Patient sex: M
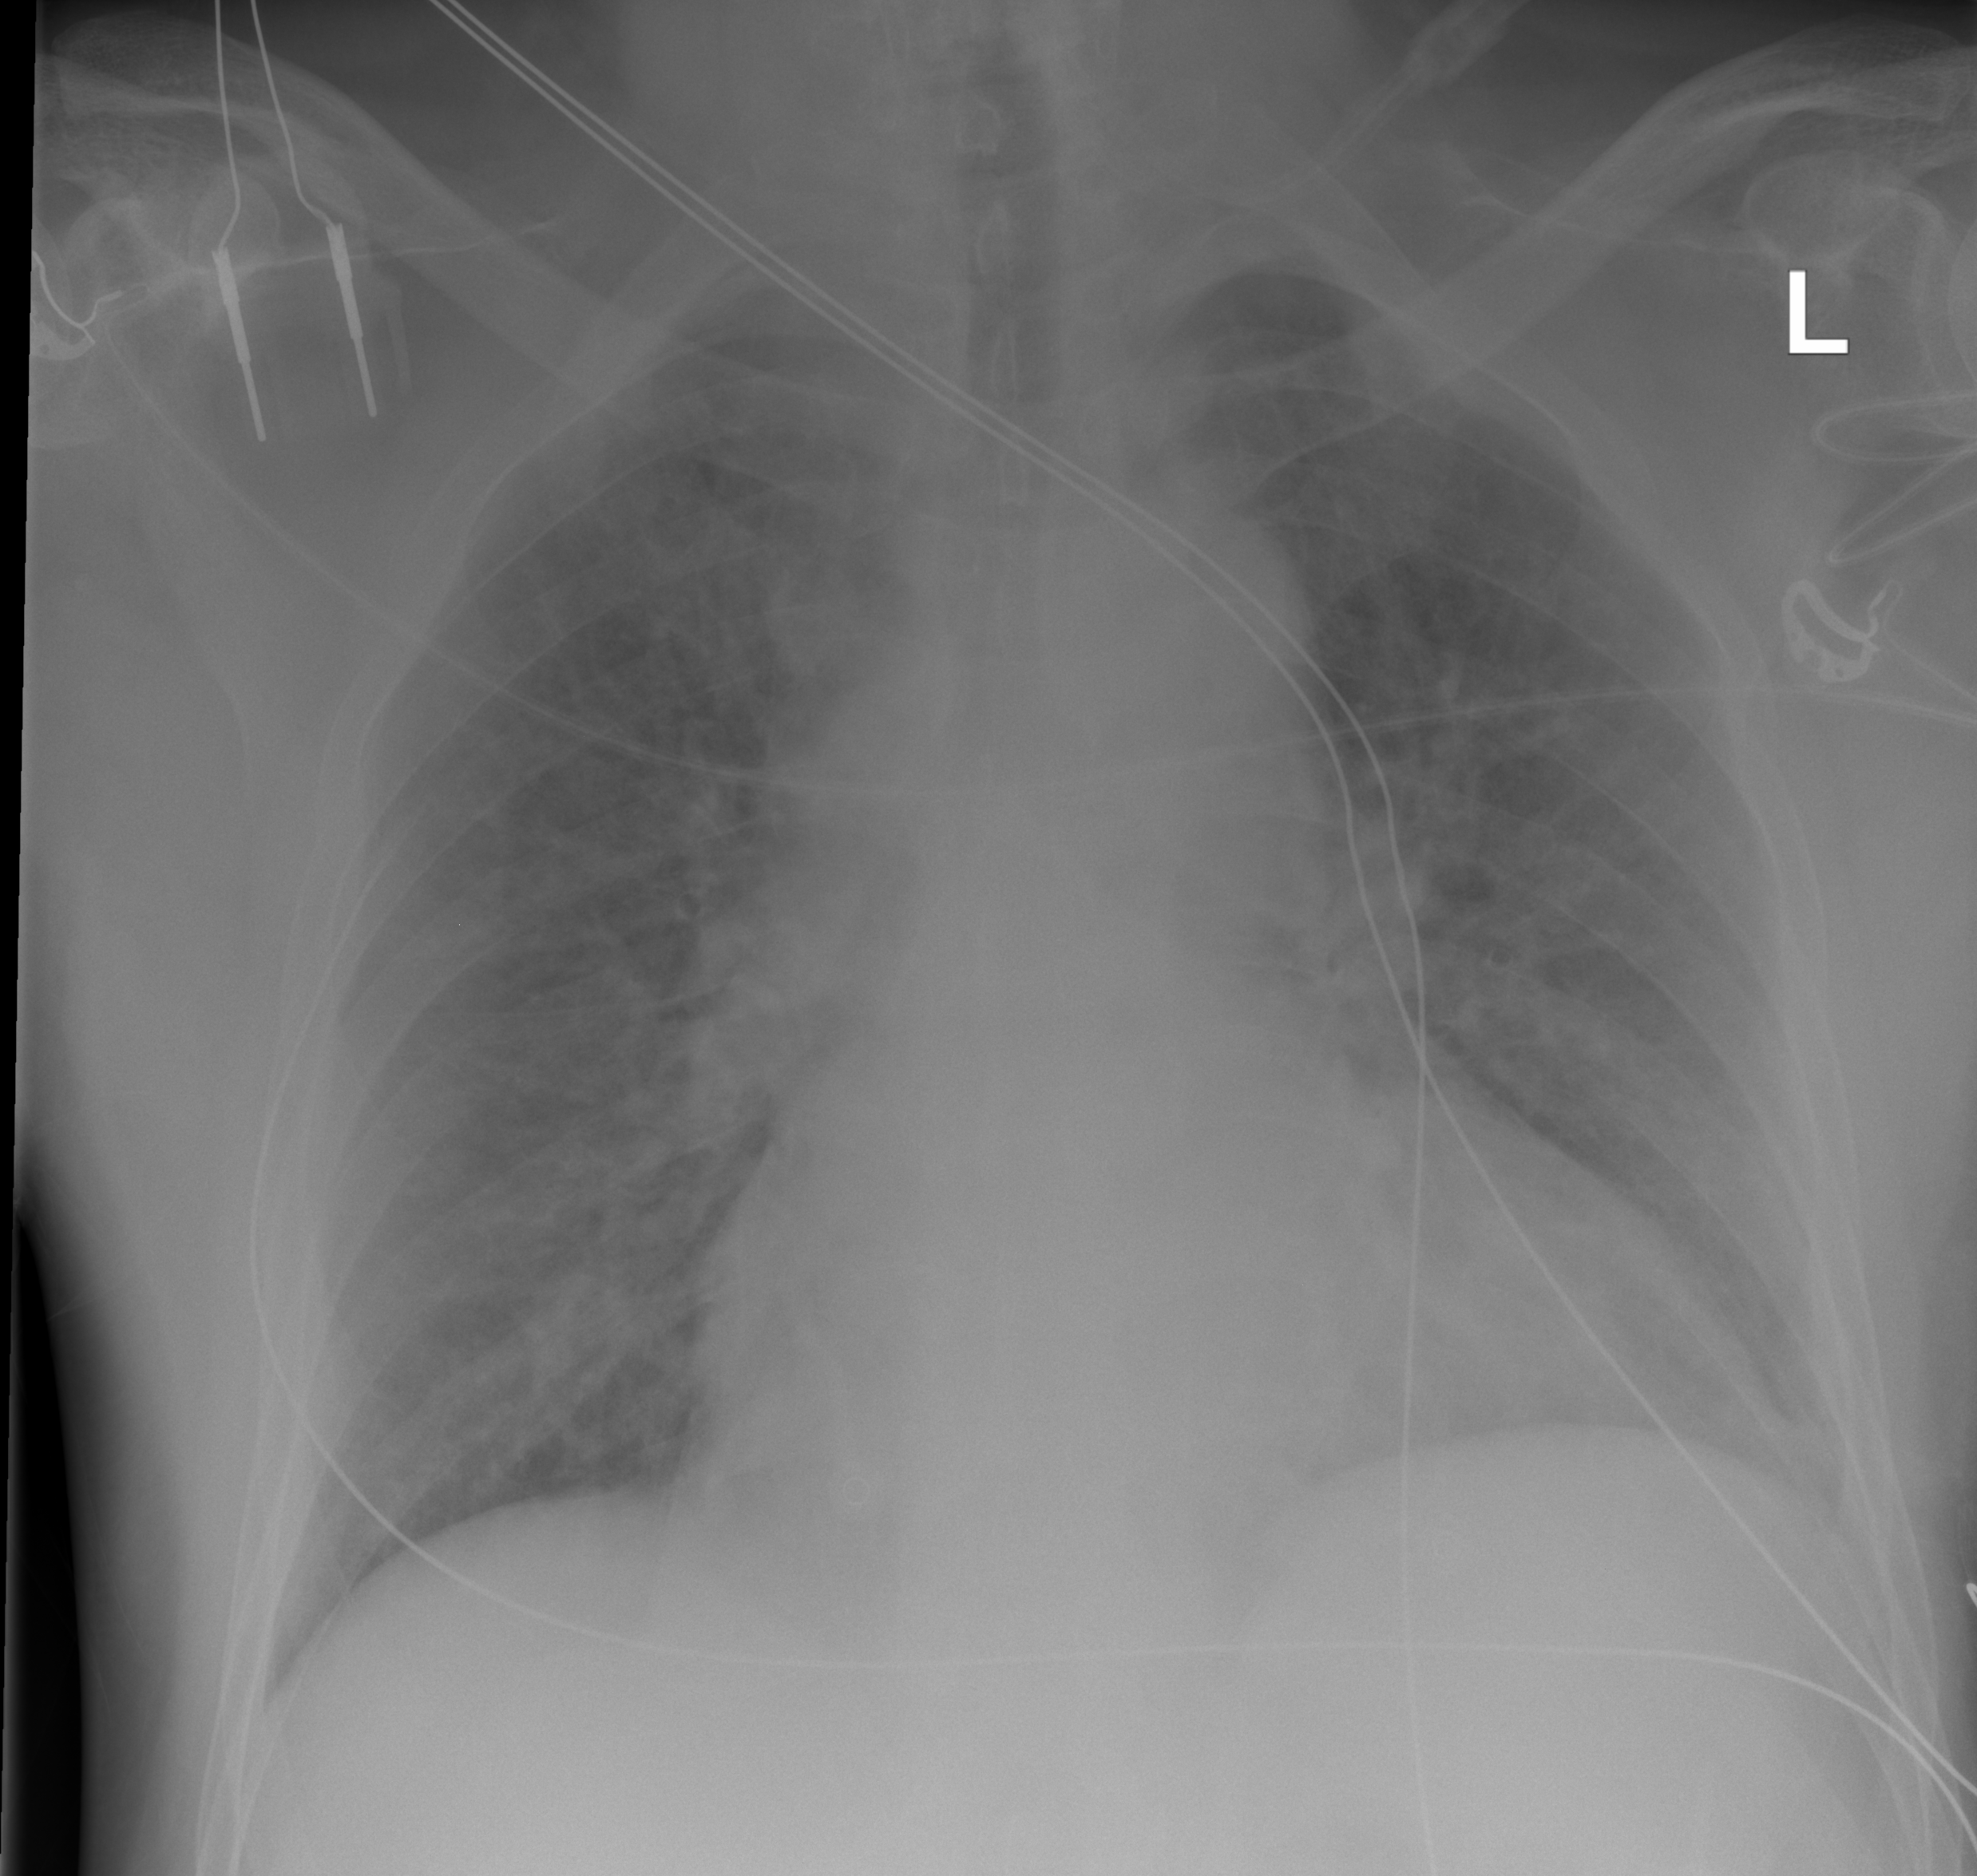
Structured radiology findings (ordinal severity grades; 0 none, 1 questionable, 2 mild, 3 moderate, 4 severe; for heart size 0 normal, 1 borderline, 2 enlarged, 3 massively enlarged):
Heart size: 2
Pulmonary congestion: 2
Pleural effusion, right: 0
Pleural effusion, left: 0
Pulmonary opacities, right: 1
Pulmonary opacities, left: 1
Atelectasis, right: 0
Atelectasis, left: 0